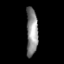
Tissue: lung
Cell type: Smooth muscle cells
Senescence score: 0.5782
Nuclear area (px): 544
Mean DAPI intensity: 139.539